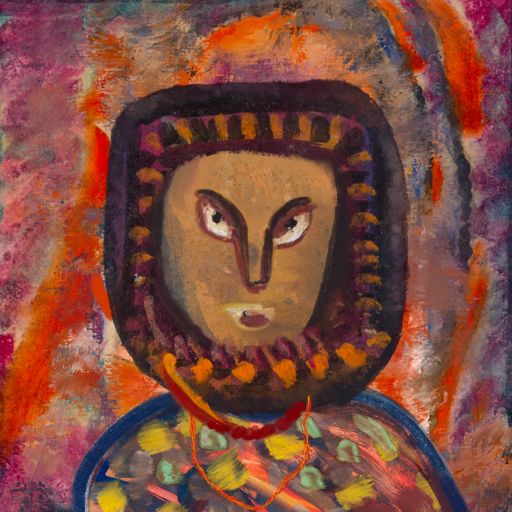
Background: Experience, Head And Neck Front: In_The_Sun, Face Front: After_Raid, Bust: Mother_And_Son_Mother, Hair Front: Doll, Head Accessory: Blank, Second Necklace: Gypsy_Mother_2, Necklace: Pipe, Baby: Blank